Question: let's say we have 10 checkboxes, How would you make after you choose One, other checkbox is non editable or selectable for example

If we choose checkbox A, the checkbox -A must be non editable or selectable.
Is this possible?
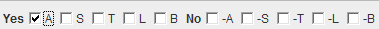
Answer: Yes, apply a SelectionListener to your Control and Disable all other Controls with a loop through all your controls.
'''
b1.addSelectionListener(new SelectionAdapter() {
public void widgetSelected(SelectionEvent e) {
for(Control child : composite.getChildren()){
if(child != b1) {
child.setEnable(false);
}
}
}
});
'''